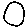
Label: circle